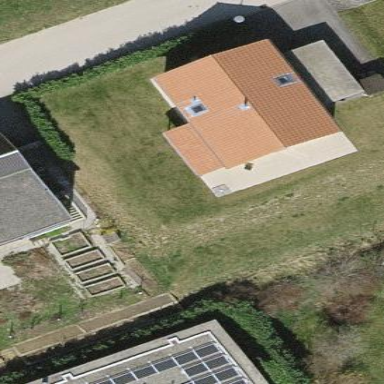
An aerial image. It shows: Garden that is leisure land.